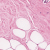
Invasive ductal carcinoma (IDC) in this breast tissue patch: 0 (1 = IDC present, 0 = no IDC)